Field crop: tomato
Growth stage: 2
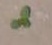
Species: solanum